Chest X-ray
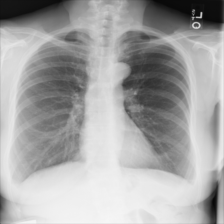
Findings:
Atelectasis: negative
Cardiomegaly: negative
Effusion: negative
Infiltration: negative
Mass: negative
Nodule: negative
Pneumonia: negative
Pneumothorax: negative
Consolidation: negative
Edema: negative
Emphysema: negative
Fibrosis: negative
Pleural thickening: negative
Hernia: negative